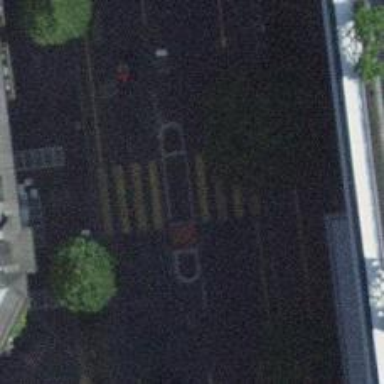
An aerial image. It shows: Kerb barrier.